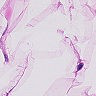
Metastatic tissue present: no